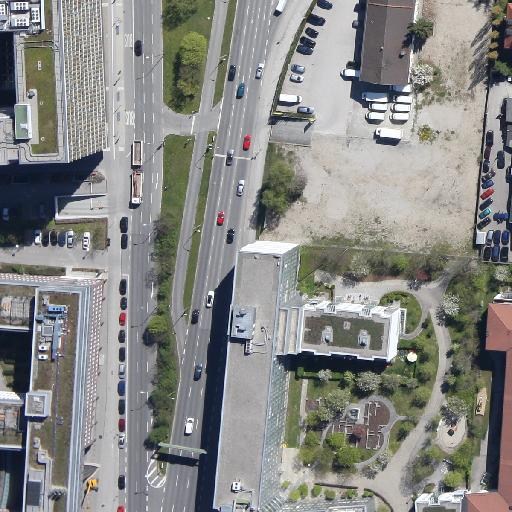
Referring expression: car driving on the road